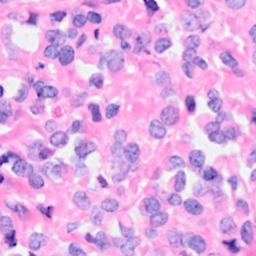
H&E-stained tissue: Breast